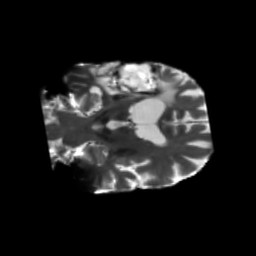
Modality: T2w
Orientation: coronal
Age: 55
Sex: male
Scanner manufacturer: siemens
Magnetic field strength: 3 T
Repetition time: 5.47 s
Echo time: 0.0854 s